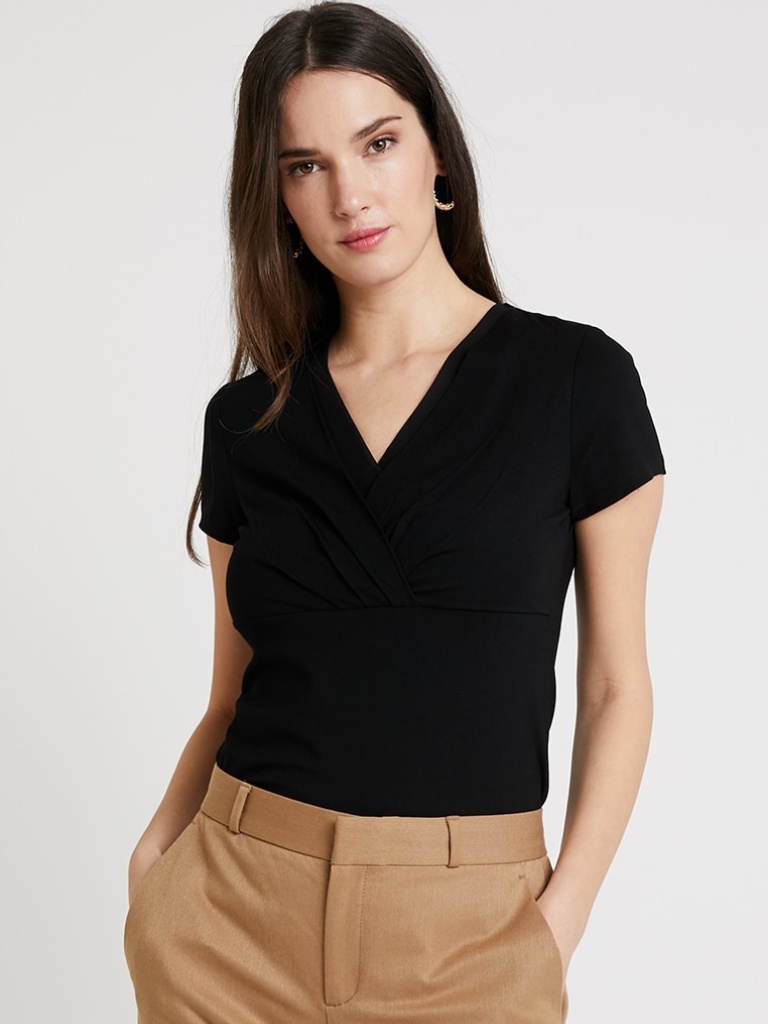
cotton tight short sleeve waist length Fully Tucked in v-neck t-shirt